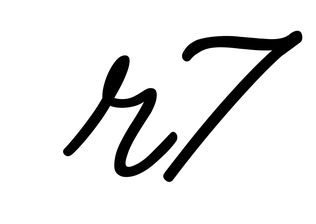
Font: MeowScript-Regular